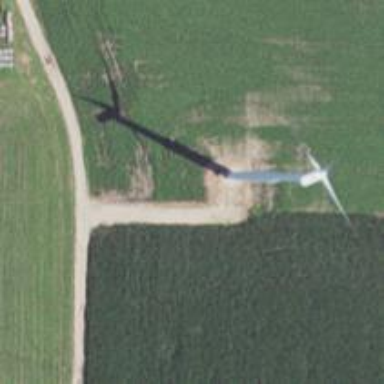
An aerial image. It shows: Wind power generator with wind turbines.